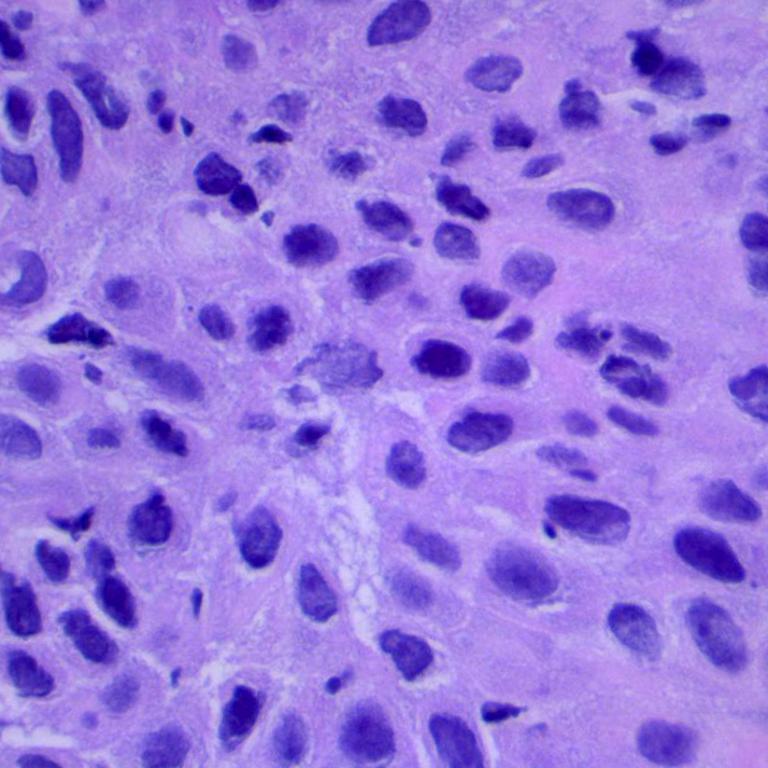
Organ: lung
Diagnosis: squamous carcinomas